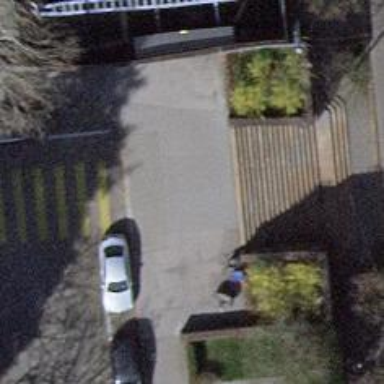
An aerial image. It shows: Flight of steps with sett surface.